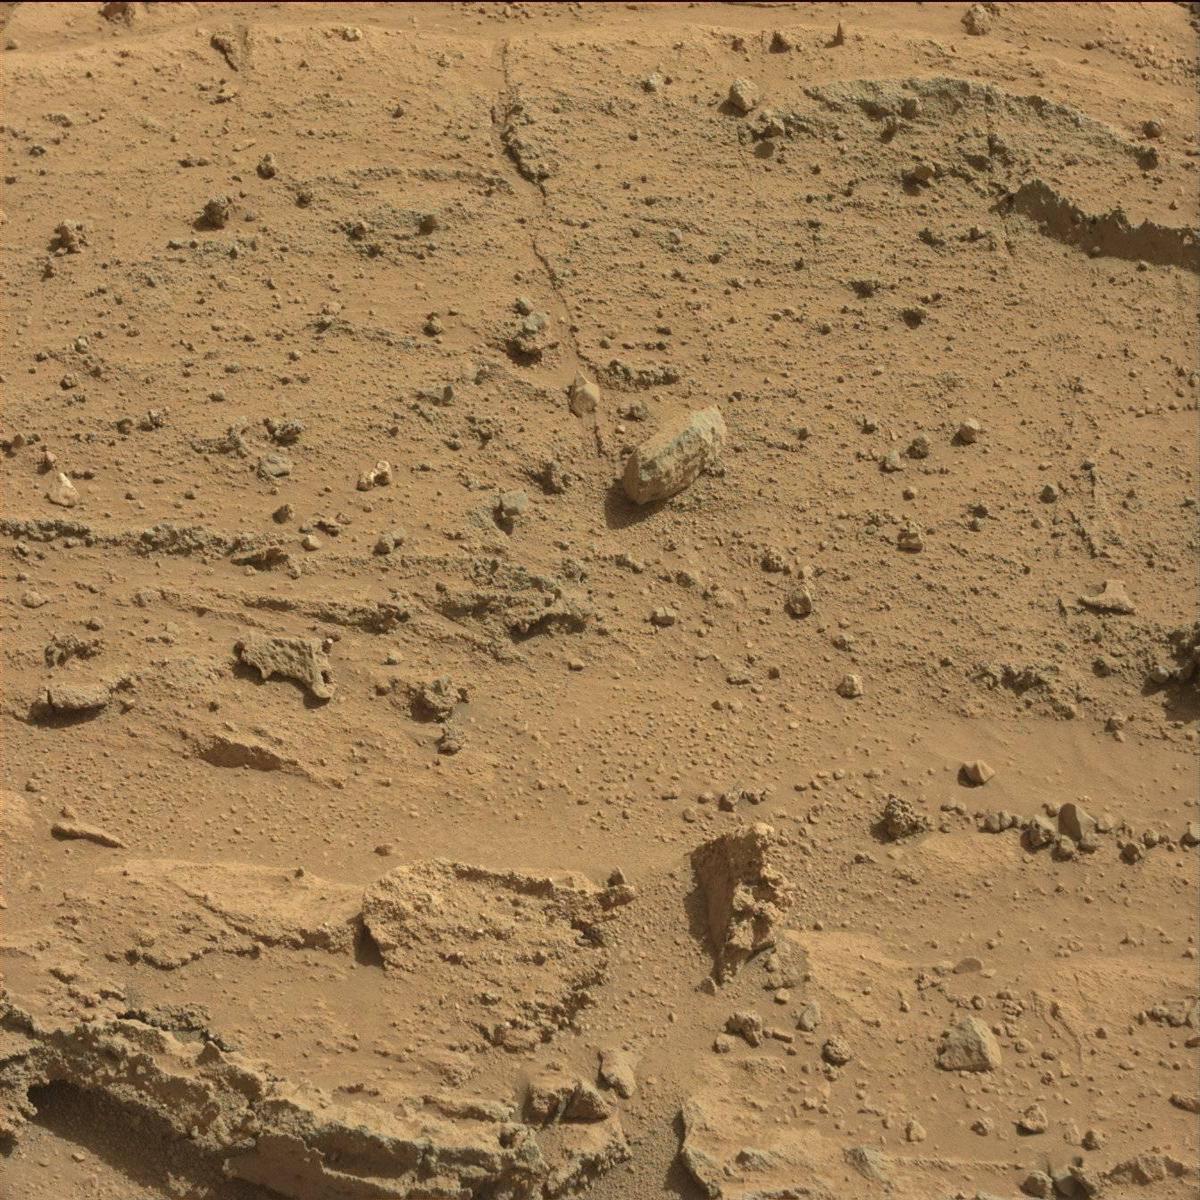
Terrain classes present: Bedrock, Rock, Sand / Soil